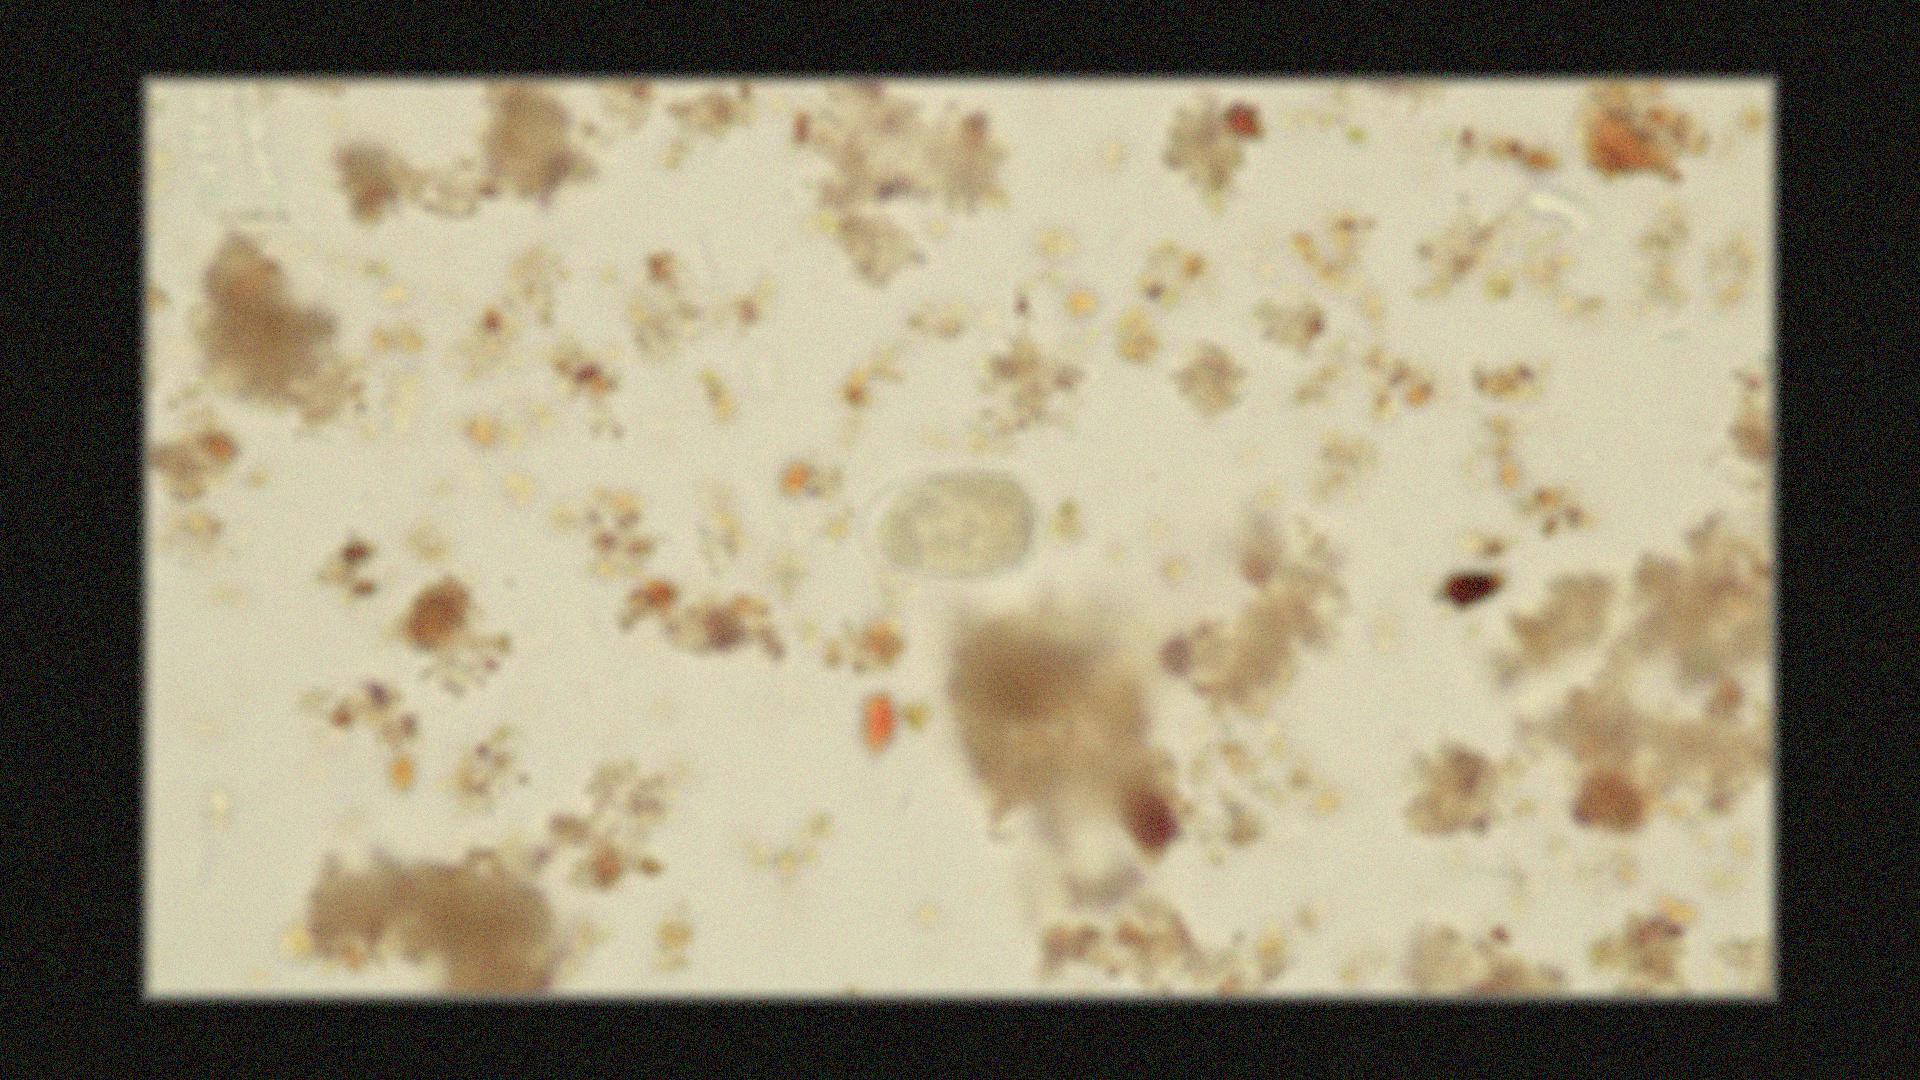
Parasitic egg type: Hookworm egg